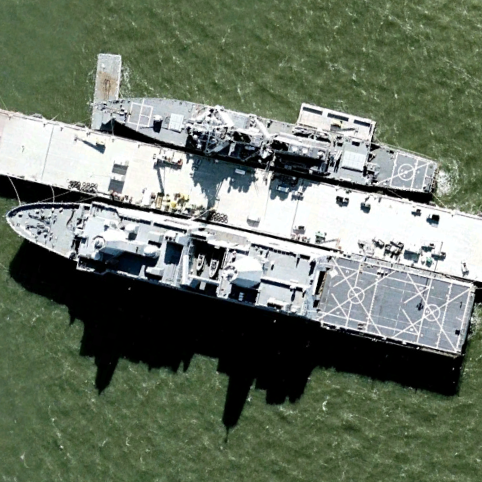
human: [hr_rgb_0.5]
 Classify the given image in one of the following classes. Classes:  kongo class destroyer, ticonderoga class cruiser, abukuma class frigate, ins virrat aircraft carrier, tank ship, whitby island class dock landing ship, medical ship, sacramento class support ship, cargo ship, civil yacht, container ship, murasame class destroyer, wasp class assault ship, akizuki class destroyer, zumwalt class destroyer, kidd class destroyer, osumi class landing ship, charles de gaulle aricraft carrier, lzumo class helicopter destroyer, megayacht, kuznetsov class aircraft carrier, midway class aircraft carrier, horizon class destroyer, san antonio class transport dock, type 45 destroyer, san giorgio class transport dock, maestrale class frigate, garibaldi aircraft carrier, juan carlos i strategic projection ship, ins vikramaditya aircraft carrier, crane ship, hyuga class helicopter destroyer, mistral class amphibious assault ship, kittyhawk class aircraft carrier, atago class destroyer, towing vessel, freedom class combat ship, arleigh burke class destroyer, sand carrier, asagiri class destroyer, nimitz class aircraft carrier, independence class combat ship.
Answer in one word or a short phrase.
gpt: San Antonio class transport dock